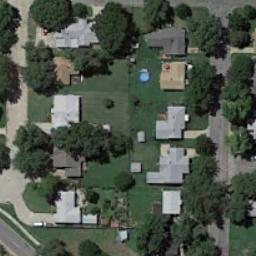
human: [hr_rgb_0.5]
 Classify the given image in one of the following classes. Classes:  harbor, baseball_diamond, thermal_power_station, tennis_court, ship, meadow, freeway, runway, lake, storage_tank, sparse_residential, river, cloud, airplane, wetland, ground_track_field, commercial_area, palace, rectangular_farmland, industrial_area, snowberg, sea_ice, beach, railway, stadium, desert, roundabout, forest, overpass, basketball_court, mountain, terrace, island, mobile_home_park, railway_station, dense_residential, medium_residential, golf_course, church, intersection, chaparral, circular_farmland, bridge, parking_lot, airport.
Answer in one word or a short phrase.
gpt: medium_residential